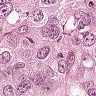
Metastatic tissue present: yes